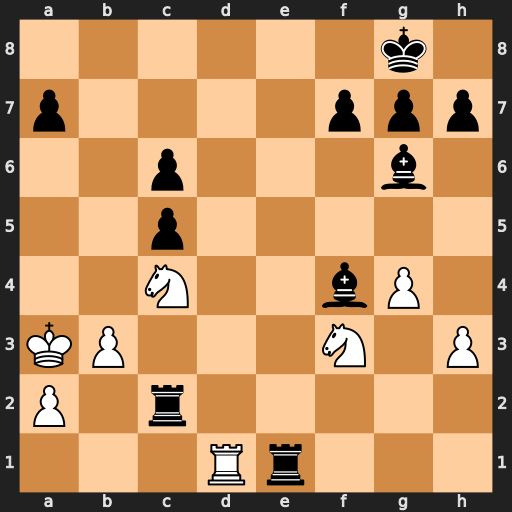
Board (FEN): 6k1/p4ppp/2p3b1/2p5/2N2bP1/KP3N1P/P1r5/3Rr3
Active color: w
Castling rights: -
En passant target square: -
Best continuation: Rd8+ Re8 Rxe8#